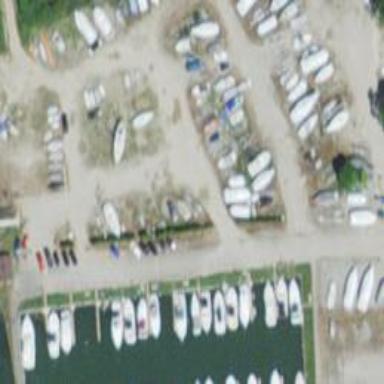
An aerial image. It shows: Marina on leisure land.